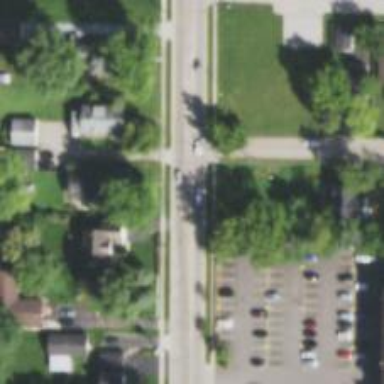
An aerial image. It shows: Tertiary road with asphalt surface and separate sidewalk.